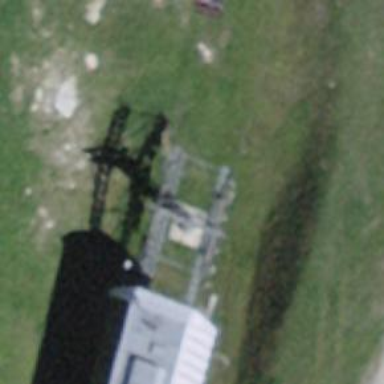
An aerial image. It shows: Pylon for aerialway.